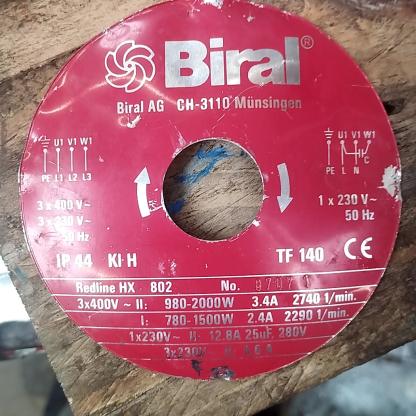
Klasa: tabliczka-znamionowa